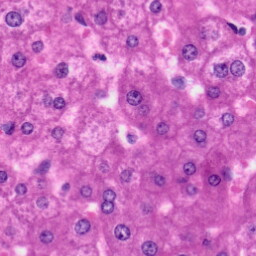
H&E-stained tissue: Liver